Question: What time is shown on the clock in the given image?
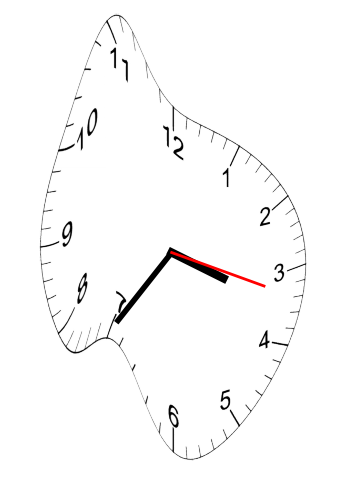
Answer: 03:35:17